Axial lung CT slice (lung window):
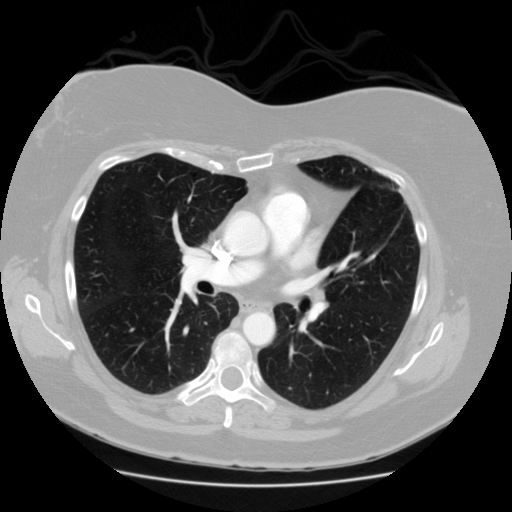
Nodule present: no